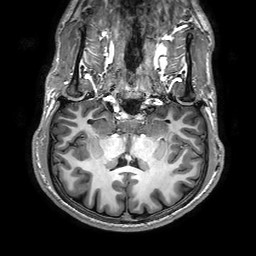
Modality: T1w
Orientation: sagittal
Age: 21
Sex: male
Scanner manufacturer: philips
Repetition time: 0.006448 s
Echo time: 0.00294 s